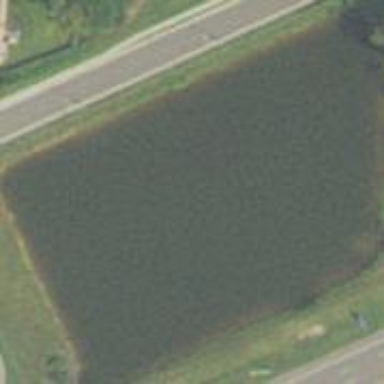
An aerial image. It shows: Peaceful pond surrounded by nature.